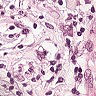
Metastatic tissue present: yes